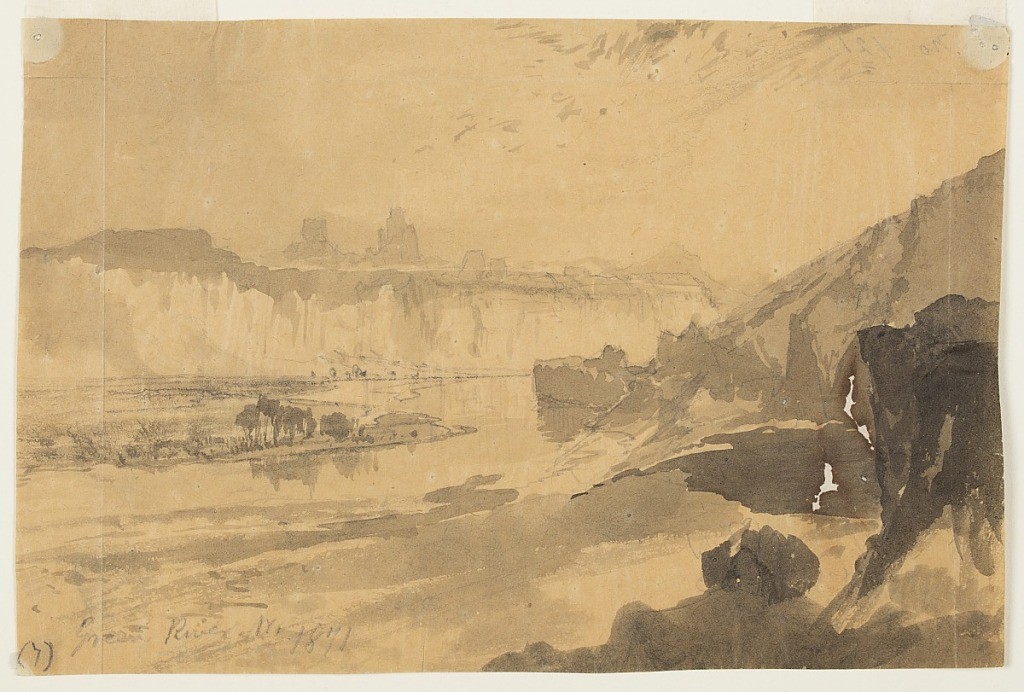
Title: Green River, Wyoming
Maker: Thomas Moran, American, b. Britain, 1837–1926
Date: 1871
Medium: Graphite, brush and black wash on tracing paper
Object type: Drawing
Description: Horizontal view of a great river flowing through a gorge with high cliffs on either side.